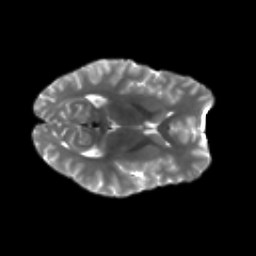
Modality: T2w
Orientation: axial
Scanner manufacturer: siemens
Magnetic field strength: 3 T
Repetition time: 4.16 s
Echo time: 0.0806 s